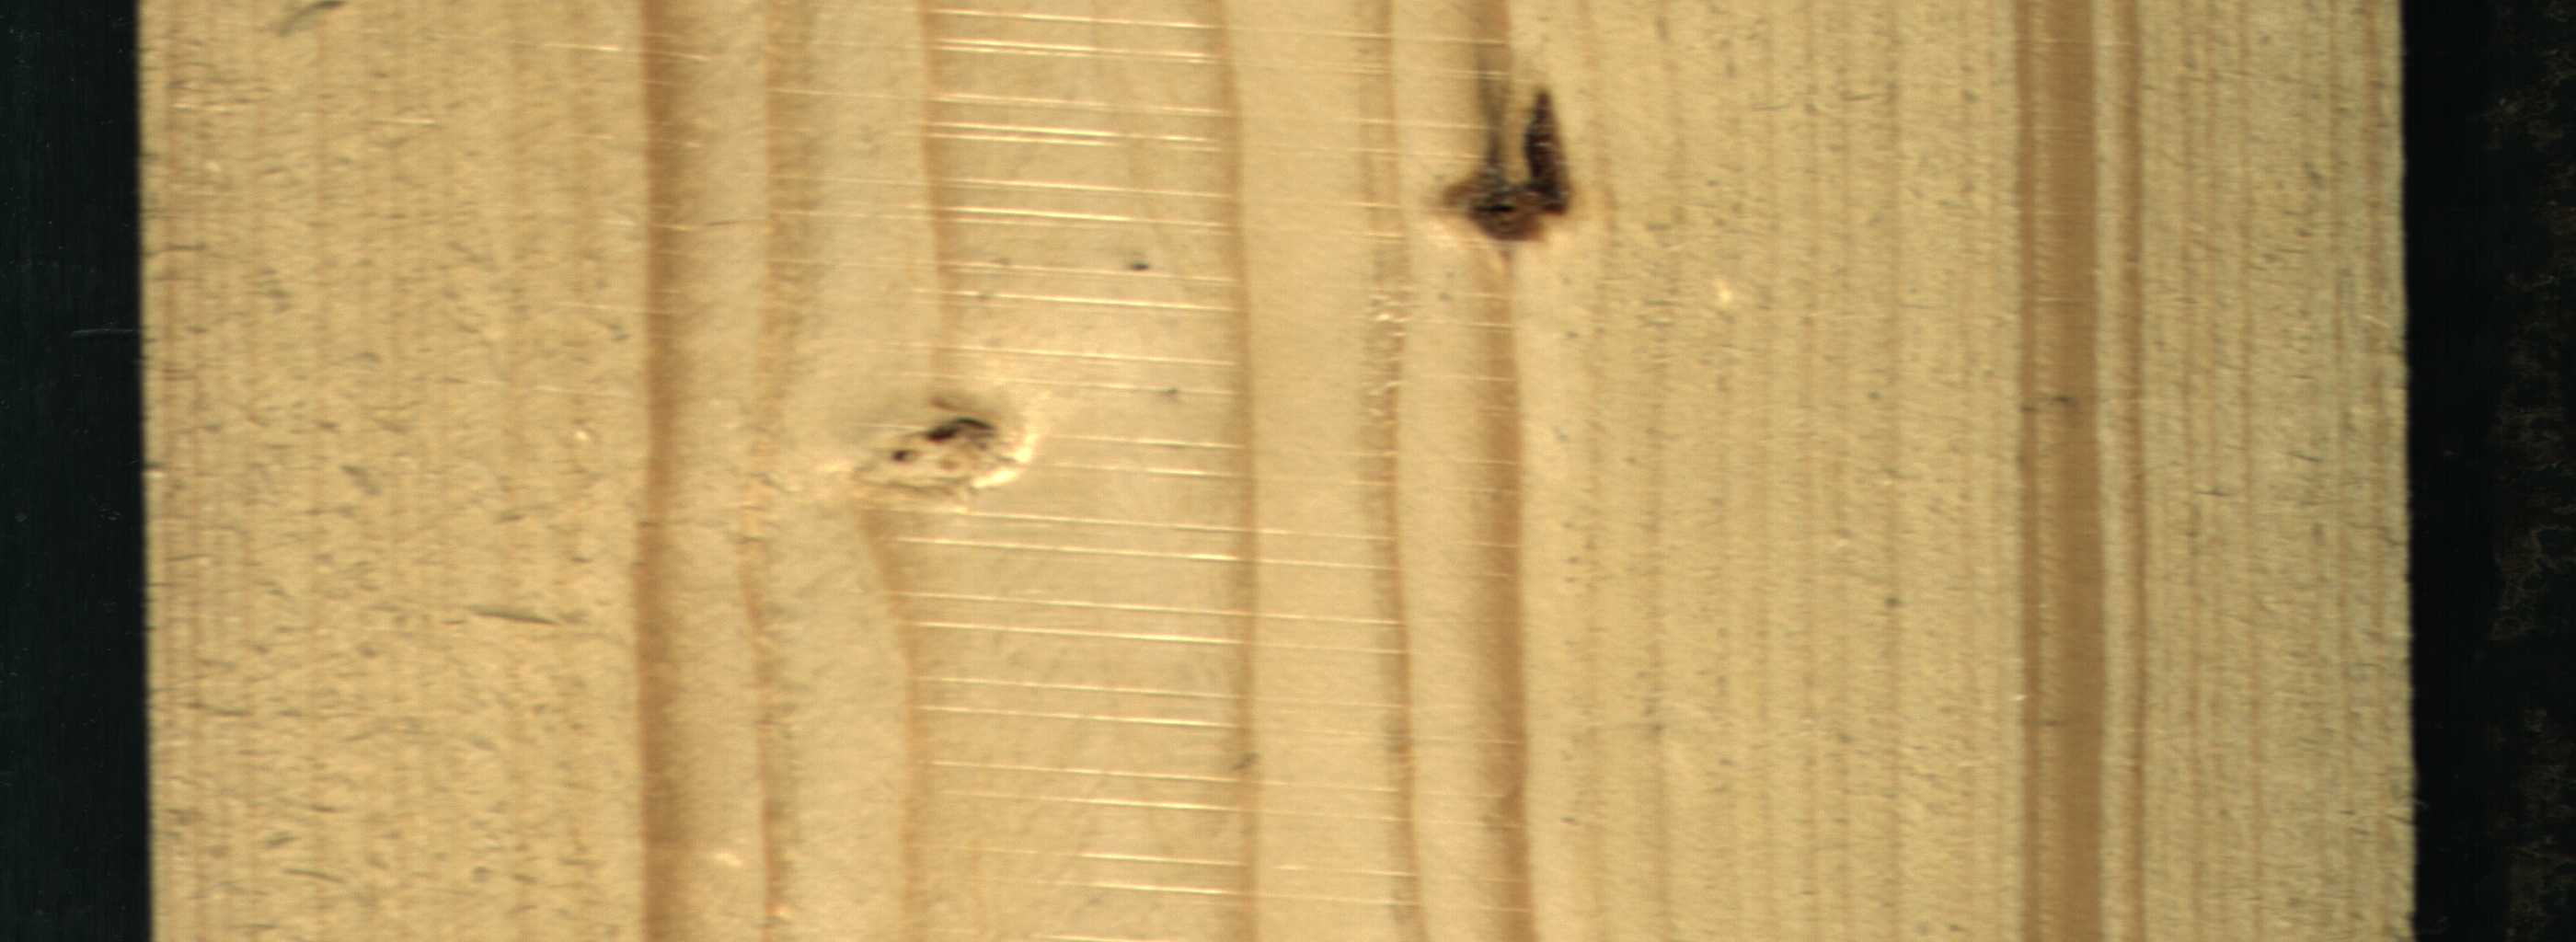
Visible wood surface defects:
resin
Quartzity
Live_Knot